Interaction volume radius: 5 \u00c5
Interaction volume height: 15 \u00c5
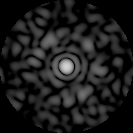
Disorder parameter: 0.8451